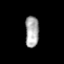
Tissue: prostate
Cell type: T cells
Senescence score: 0.3082
Nuclear area (px): 418
Mean DAPI intensity: 167.873